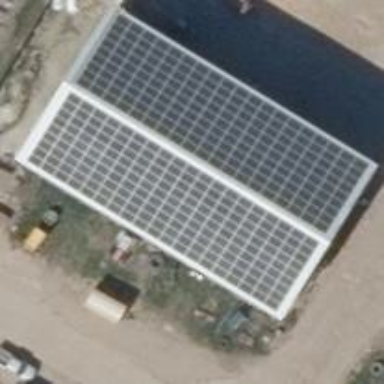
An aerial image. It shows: Solar power generator using photovoltaic panels.